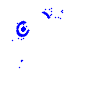
Particle: electron